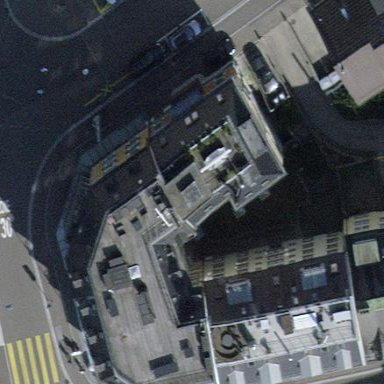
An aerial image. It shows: Apartment building with quadruple saltbox roof shape.